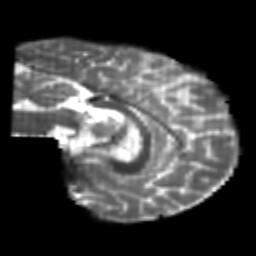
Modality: T2w
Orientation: sagittal
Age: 25
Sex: female
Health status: healthy
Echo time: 0.074 s